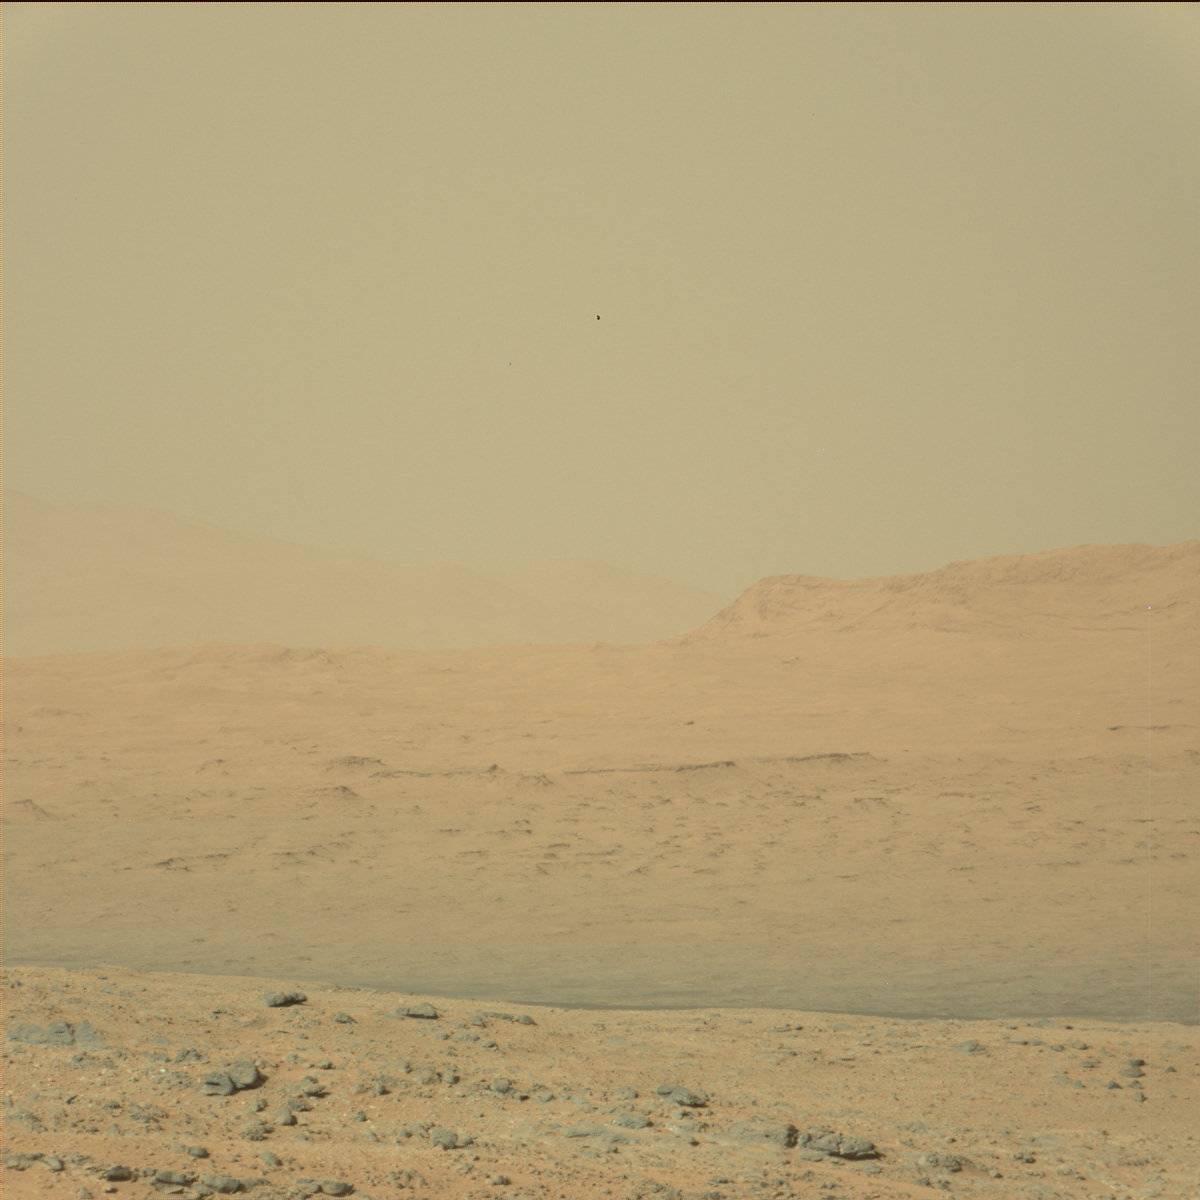
Terrain classes present: Bedrock, Ridge, Sand / Soil, Sky